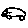
Label: car